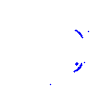
Particle: kaon